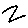
Label: zigzag